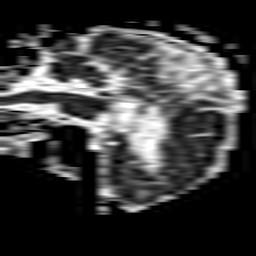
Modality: ADC
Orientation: sagittal
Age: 82
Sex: female
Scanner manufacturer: philips
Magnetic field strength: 1.5 T
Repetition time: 3.4 s
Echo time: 0.06922 s